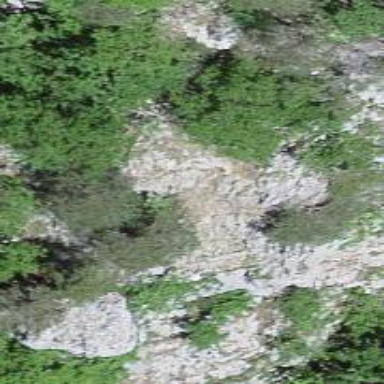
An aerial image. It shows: Natural cliff.